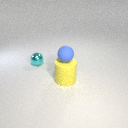
small cyan metal sphere to the left of large yellow rubber cylinder